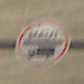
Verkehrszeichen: Mautpflicht
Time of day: Midday
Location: Roofed (Tunnel)
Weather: NotSpecified
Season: NotSpecified
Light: Natural